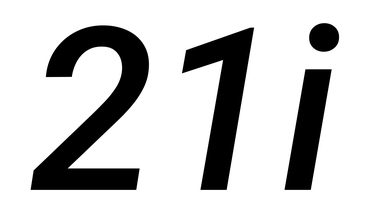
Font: Roboto-Italic_Medium_Italic